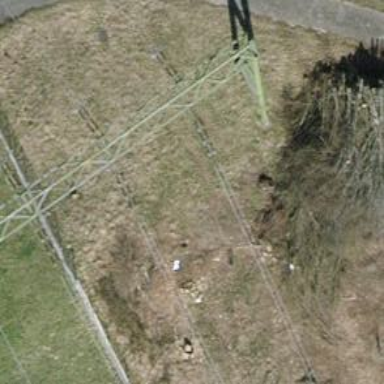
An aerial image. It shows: Power line is depicted.